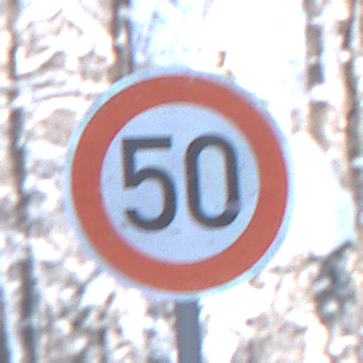
Verkehrszeichen: Geschwindigkeit50
Umgebung: Outdoor, Nature
Tageszeit: MorningAfternoon
Wetter: Clear
Licht: Natural
Jahreszeit: Winter
Kontrast: LowContrast